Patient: sex F, age 60
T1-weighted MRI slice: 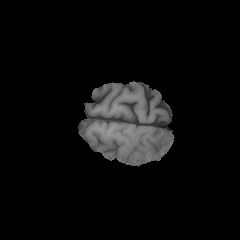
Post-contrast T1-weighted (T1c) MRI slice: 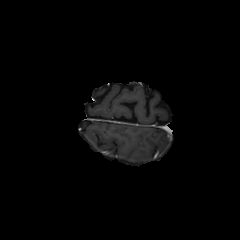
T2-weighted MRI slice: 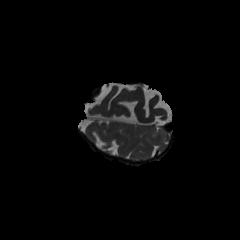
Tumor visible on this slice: no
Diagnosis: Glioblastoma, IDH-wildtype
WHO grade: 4